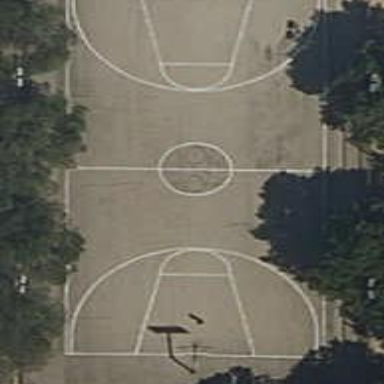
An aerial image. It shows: Basketball court located in leisure land pitch.